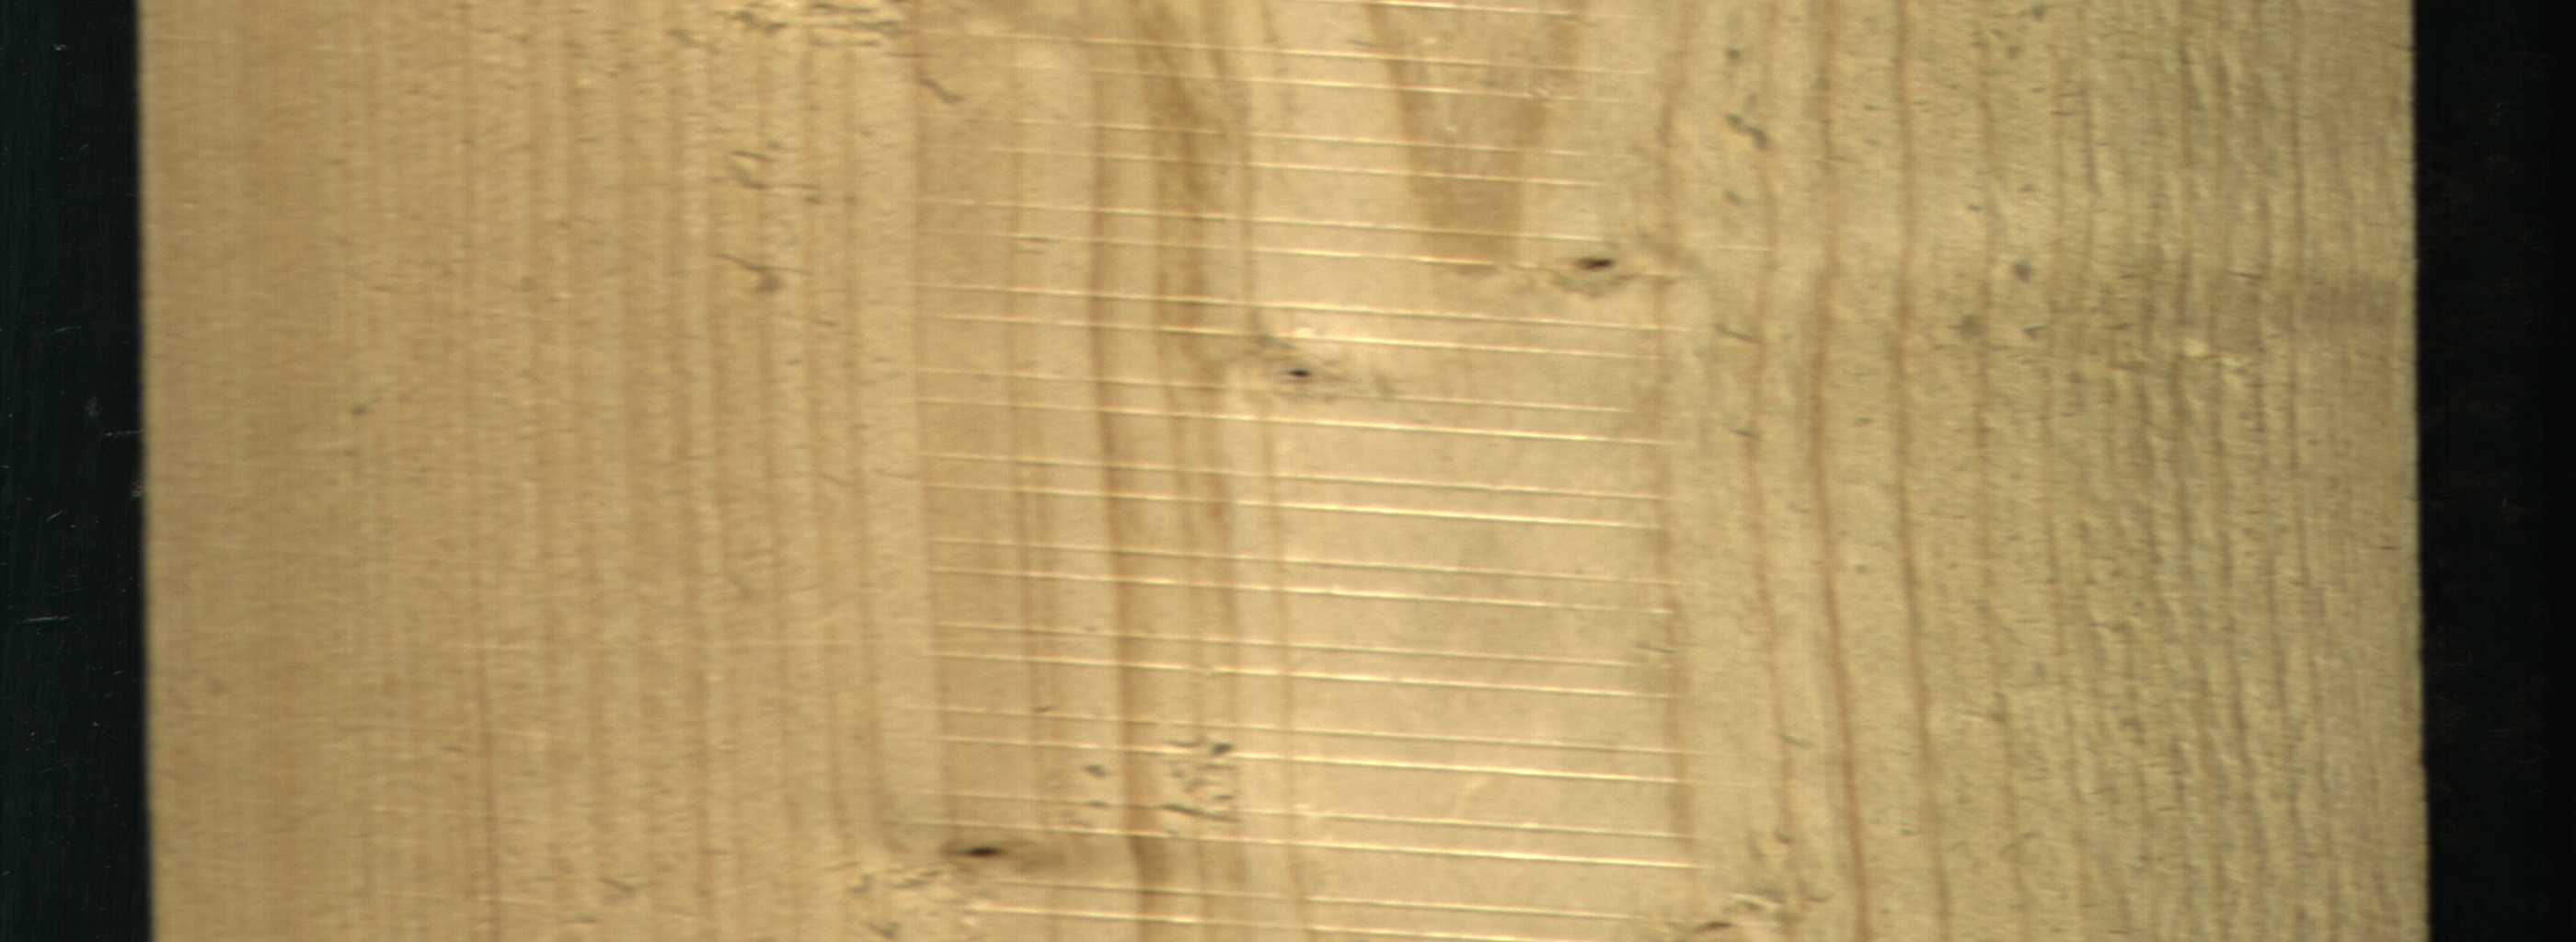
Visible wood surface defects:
Live_Knot
Live_Knot